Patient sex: M
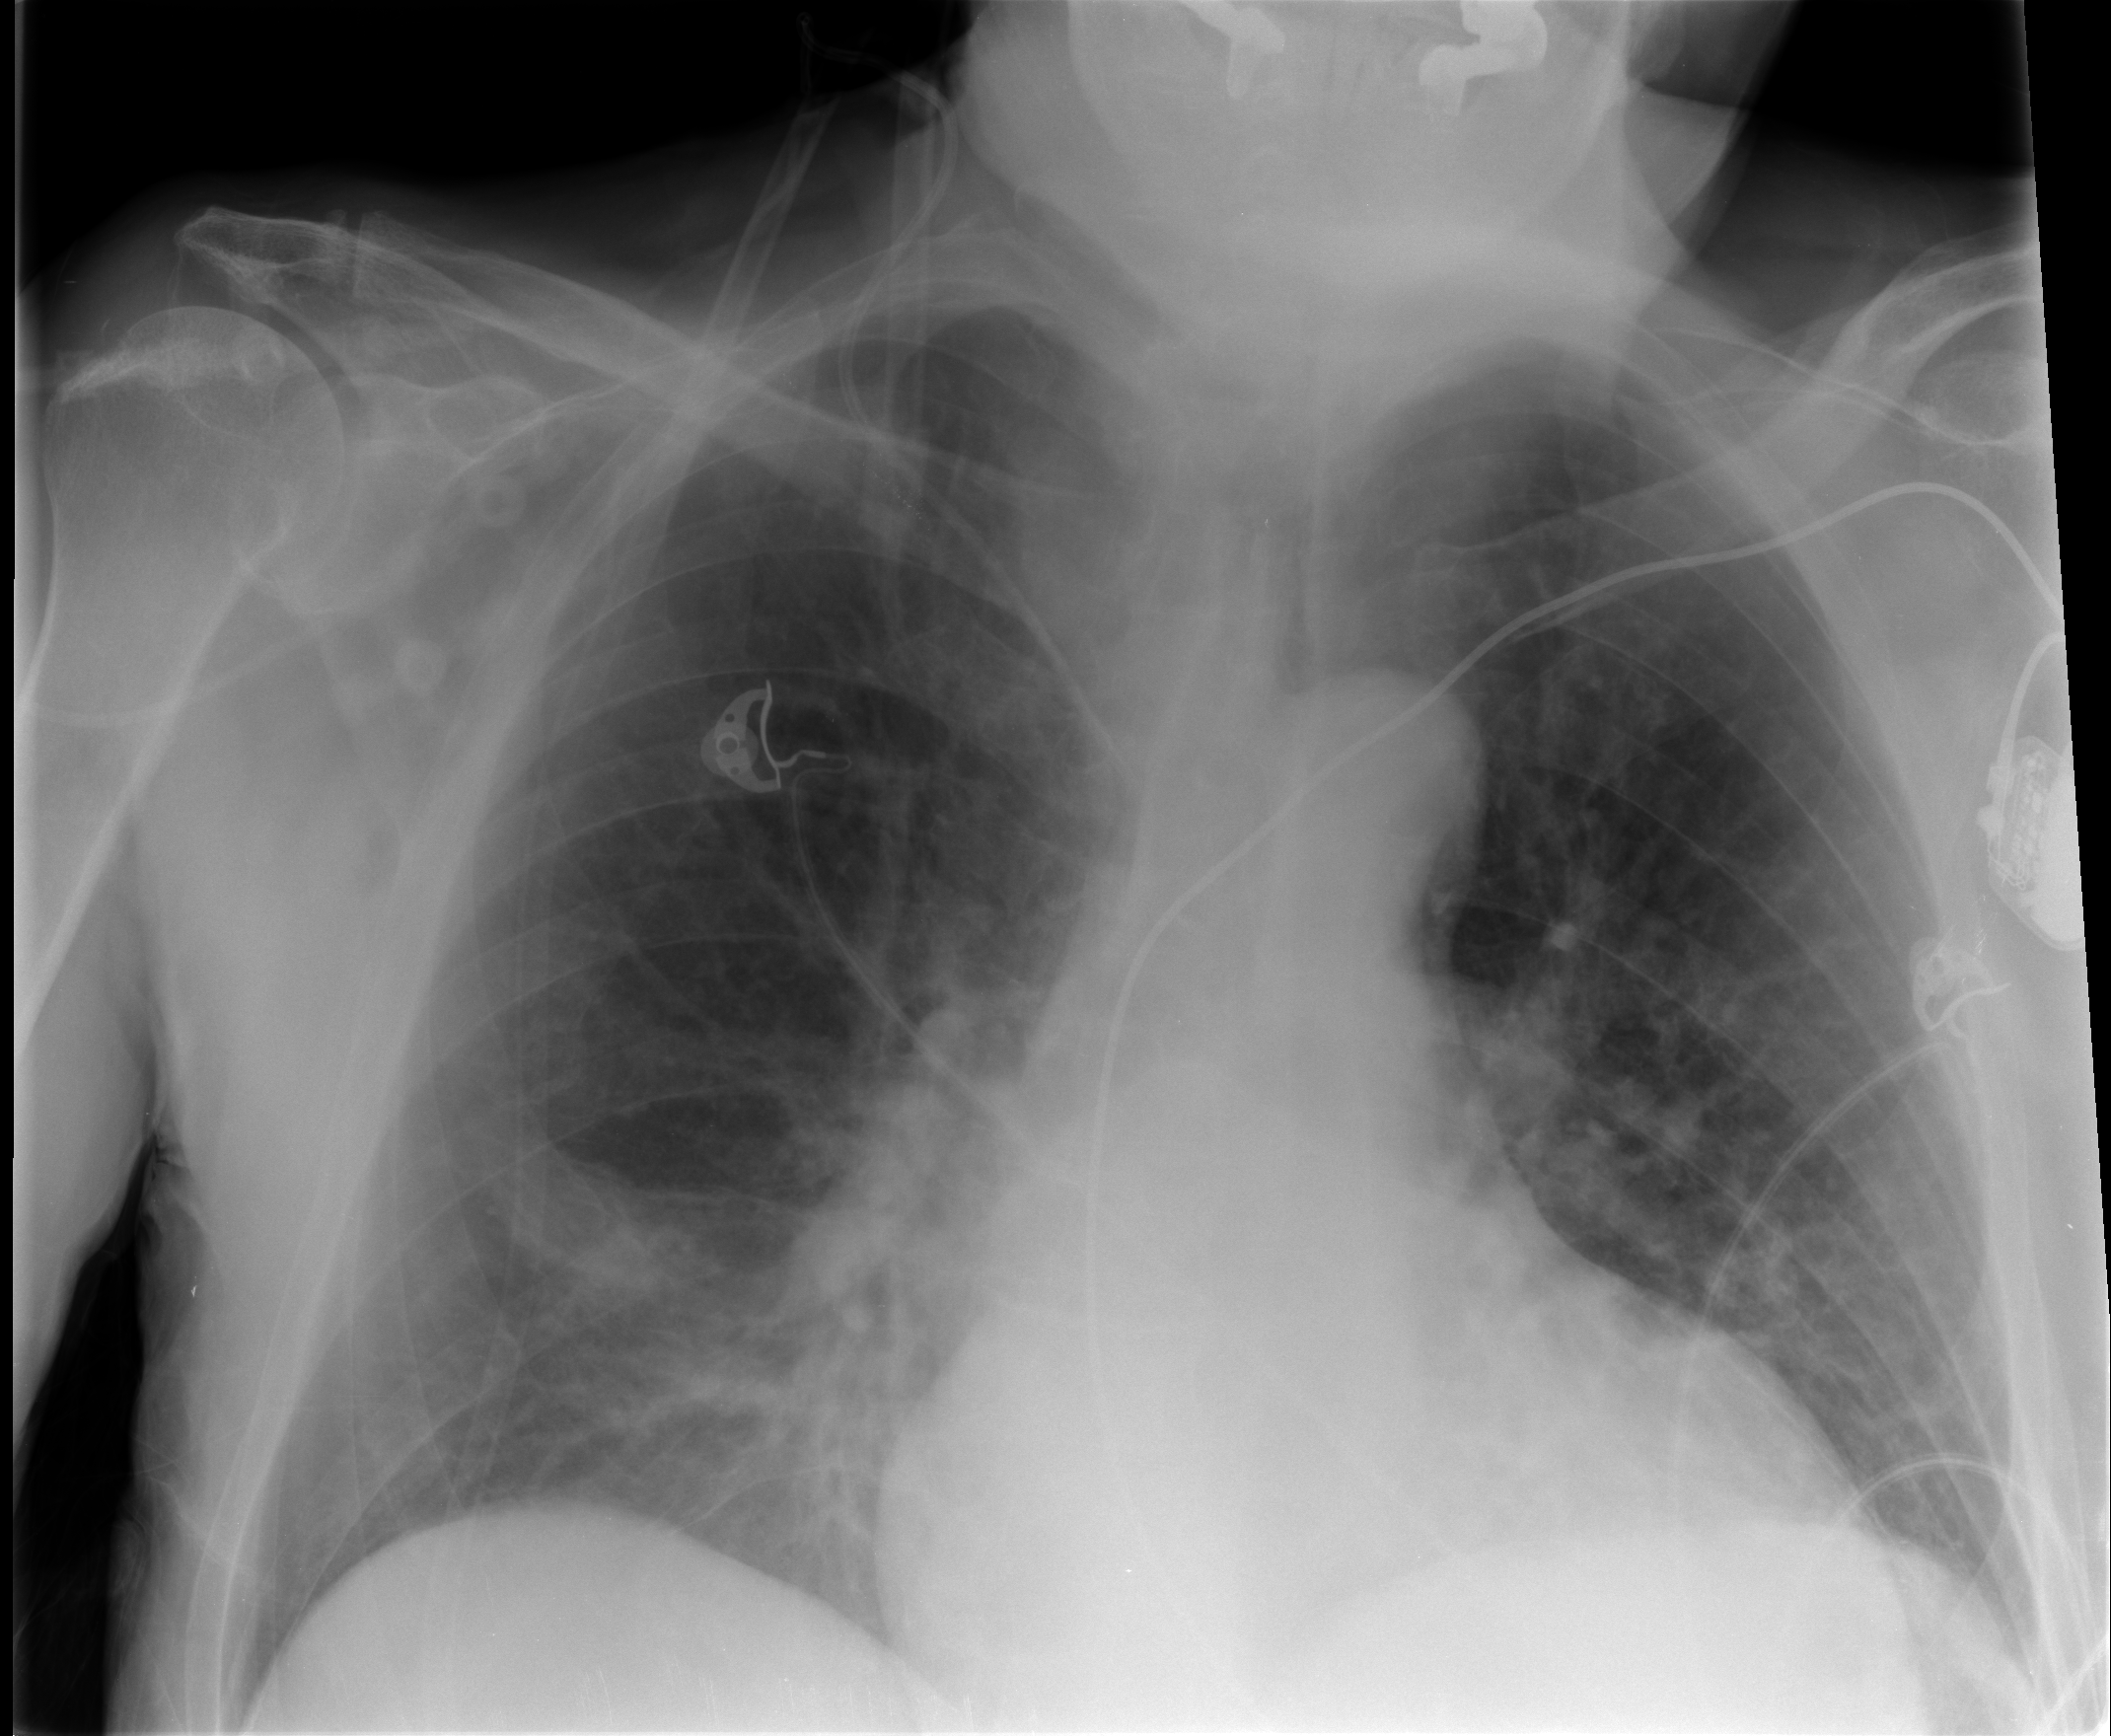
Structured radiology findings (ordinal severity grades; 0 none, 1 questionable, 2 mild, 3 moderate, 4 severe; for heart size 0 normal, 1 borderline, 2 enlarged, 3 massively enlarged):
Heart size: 2
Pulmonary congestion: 1
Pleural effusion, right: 0
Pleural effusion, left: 0
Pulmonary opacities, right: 0
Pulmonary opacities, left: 0
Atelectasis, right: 2
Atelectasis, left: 2